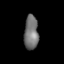
Tissue: lung
Cell type: Others
Senescence score: 0.1532
Nuclear area (px): 475
Mean DAPI intensity: 114.459